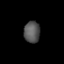
Tissue: prostate
Cell type: Fibroblasts
Senescence score: 0.7372
Nuclear area (px): 341
Mean DAPI intensity: 84.786